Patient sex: F
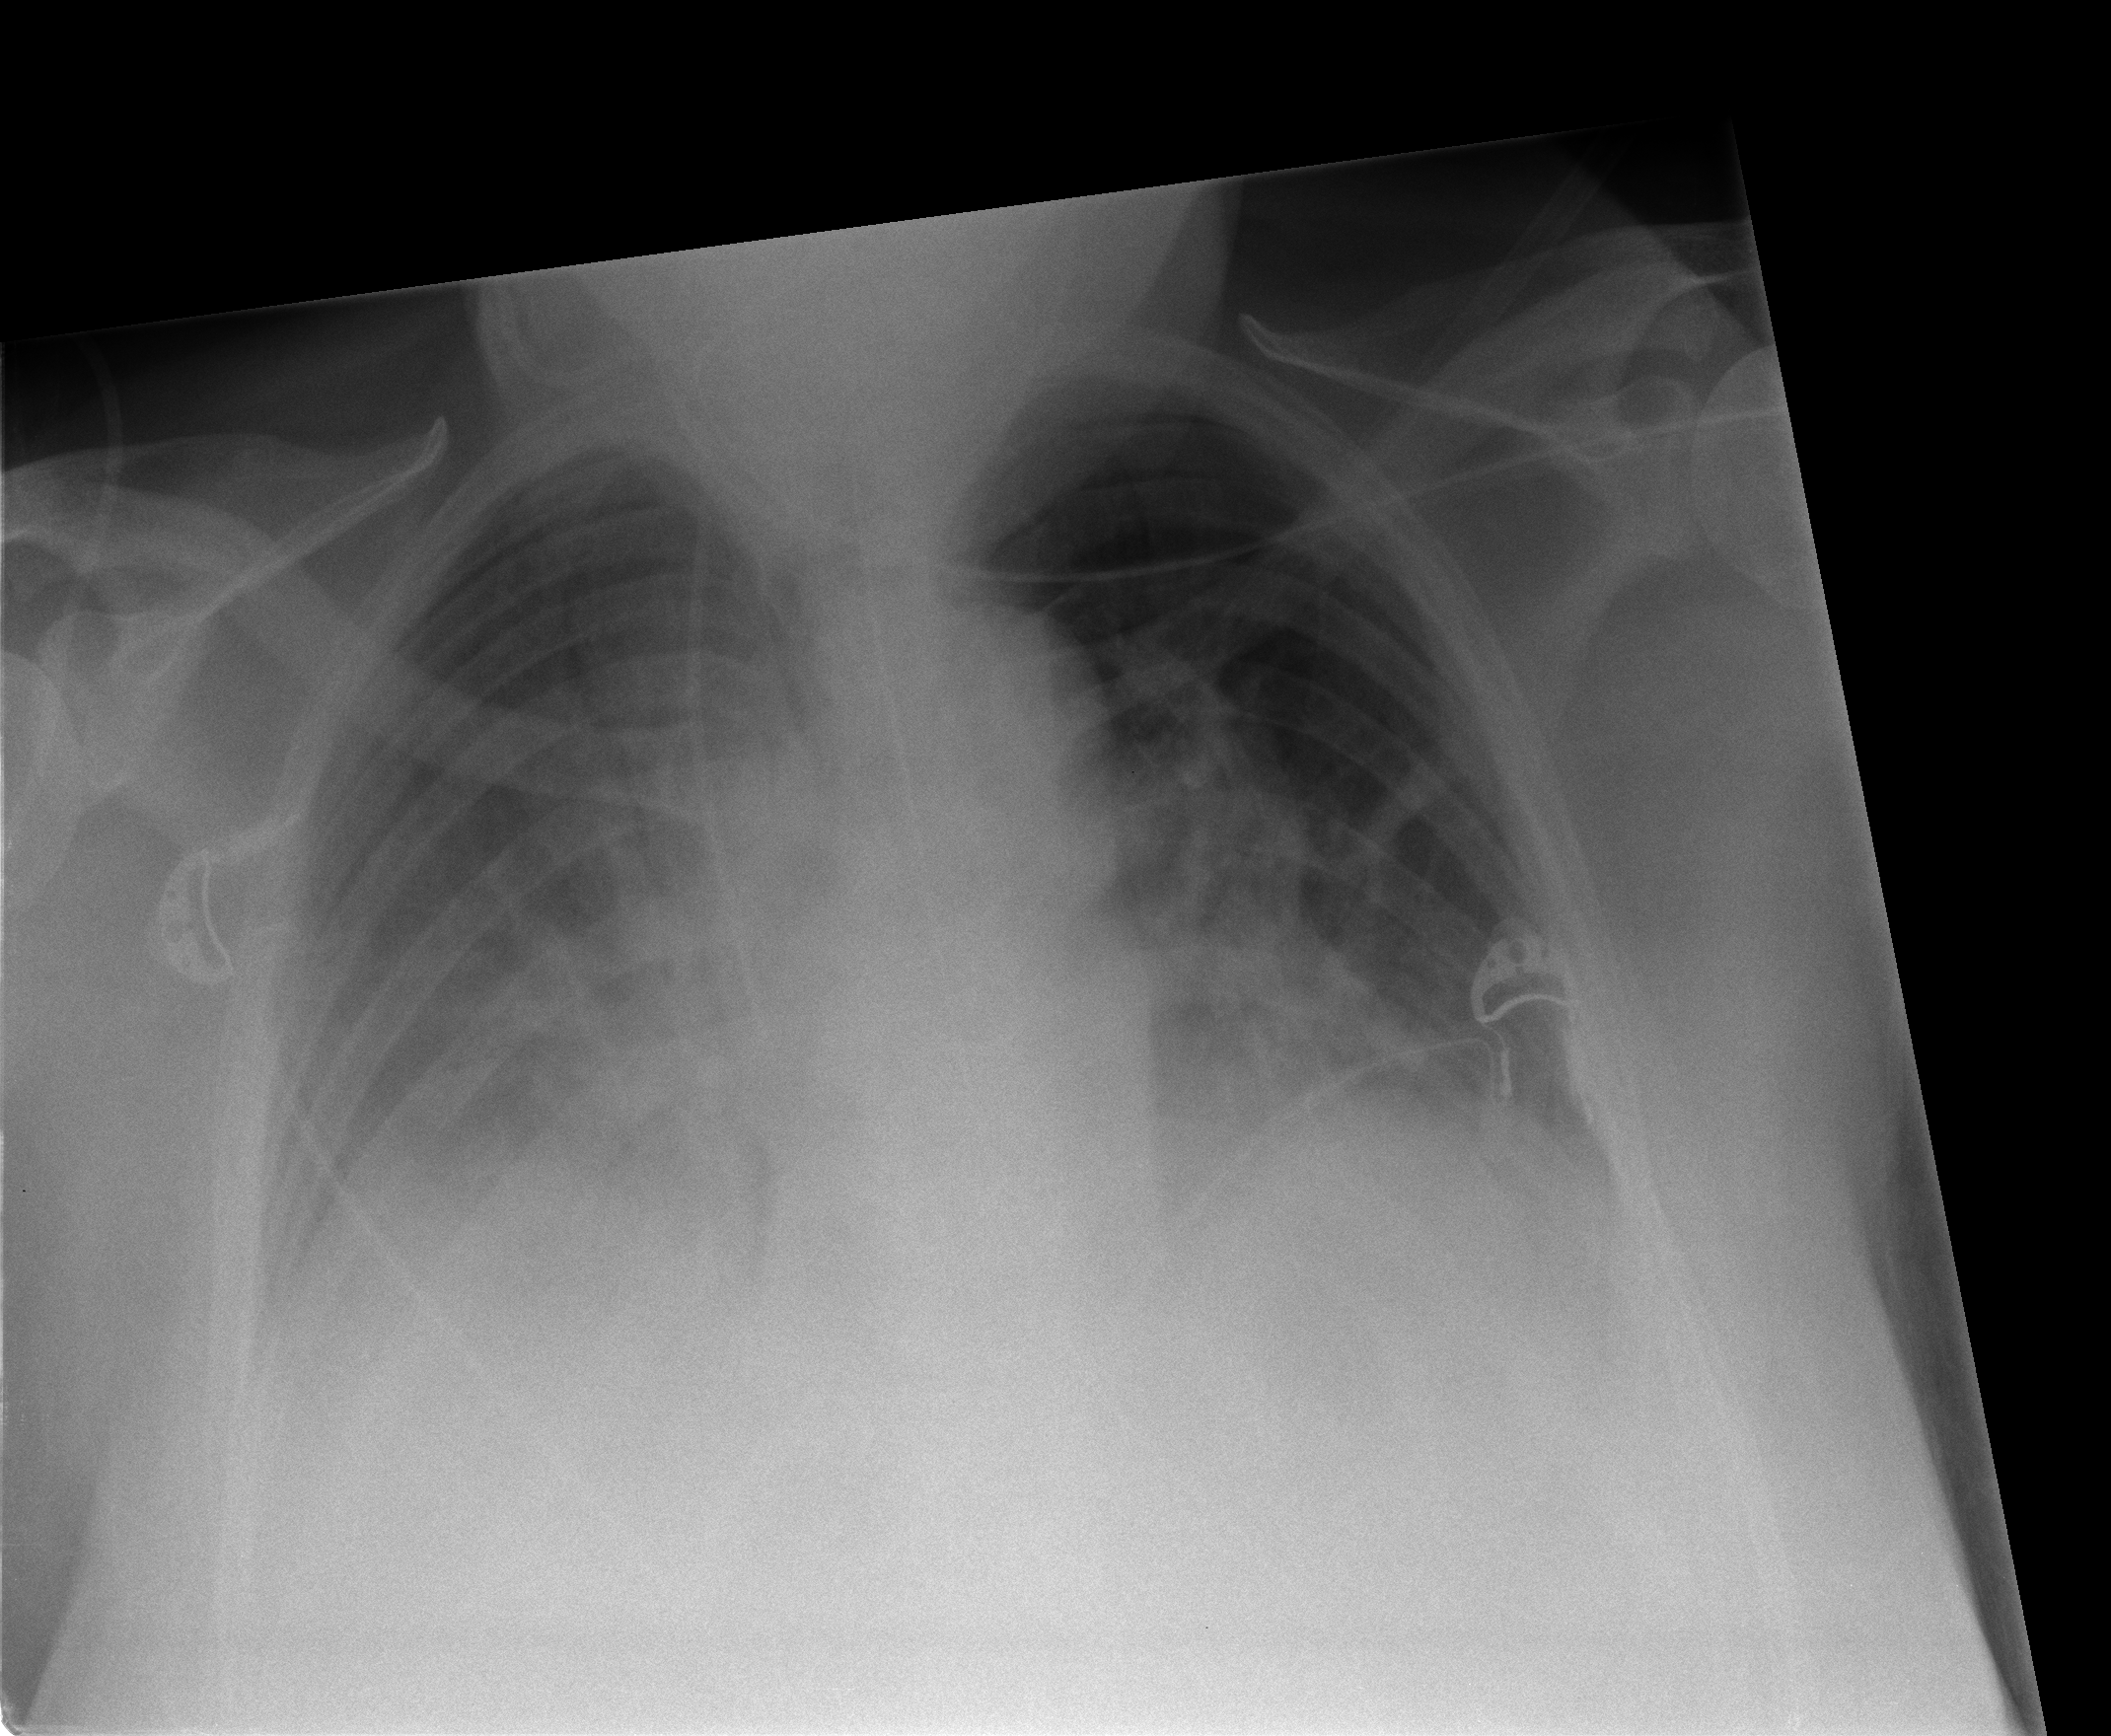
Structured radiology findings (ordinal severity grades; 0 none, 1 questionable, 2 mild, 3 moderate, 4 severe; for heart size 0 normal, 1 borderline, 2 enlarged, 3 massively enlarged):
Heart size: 0
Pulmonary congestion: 0
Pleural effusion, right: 3
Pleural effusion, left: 2
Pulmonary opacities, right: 0
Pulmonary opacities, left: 0
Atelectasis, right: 0
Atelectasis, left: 2